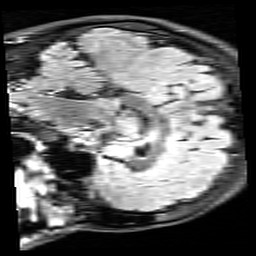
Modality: FLAIR
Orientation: sagittal
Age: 26
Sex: female
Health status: healthy
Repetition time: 12 s
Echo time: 0.095 s